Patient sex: M
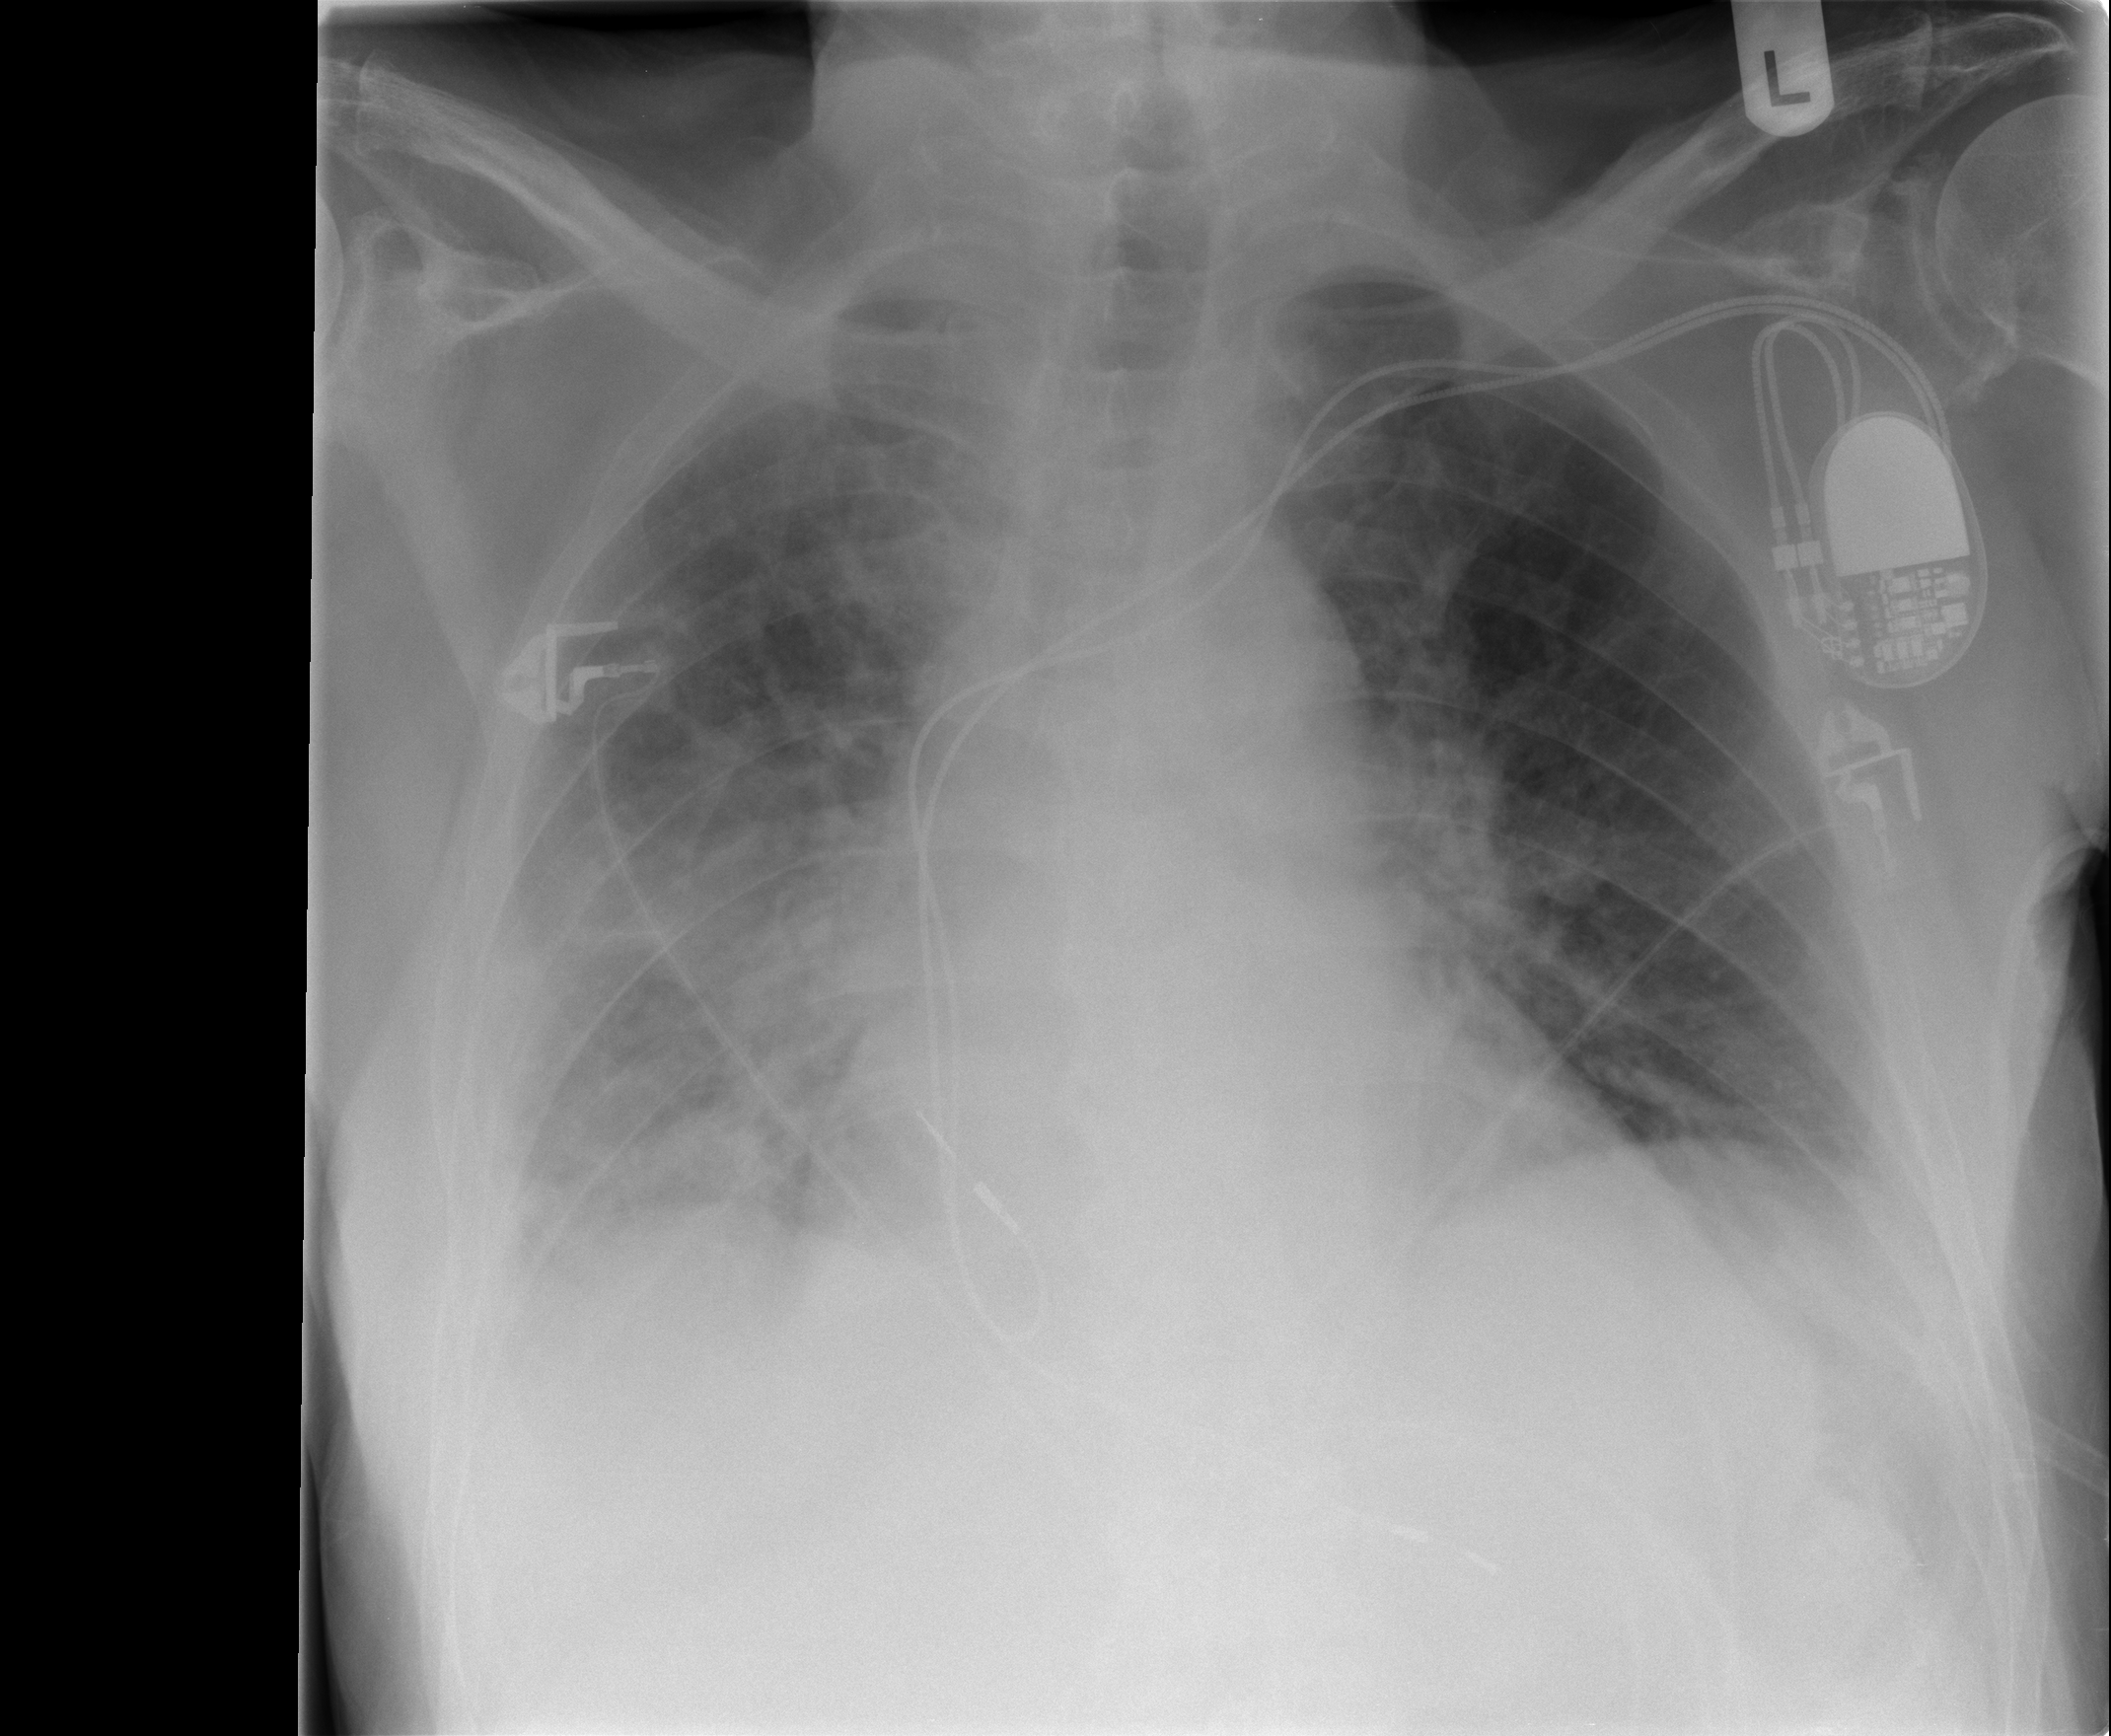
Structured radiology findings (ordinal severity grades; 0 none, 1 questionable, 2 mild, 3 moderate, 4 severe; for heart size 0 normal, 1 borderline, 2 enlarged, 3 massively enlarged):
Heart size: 0
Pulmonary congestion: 3
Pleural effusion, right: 3
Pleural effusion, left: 2
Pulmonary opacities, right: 3
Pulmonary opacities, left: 0
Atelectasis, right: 2
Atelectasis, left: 0